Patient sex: M
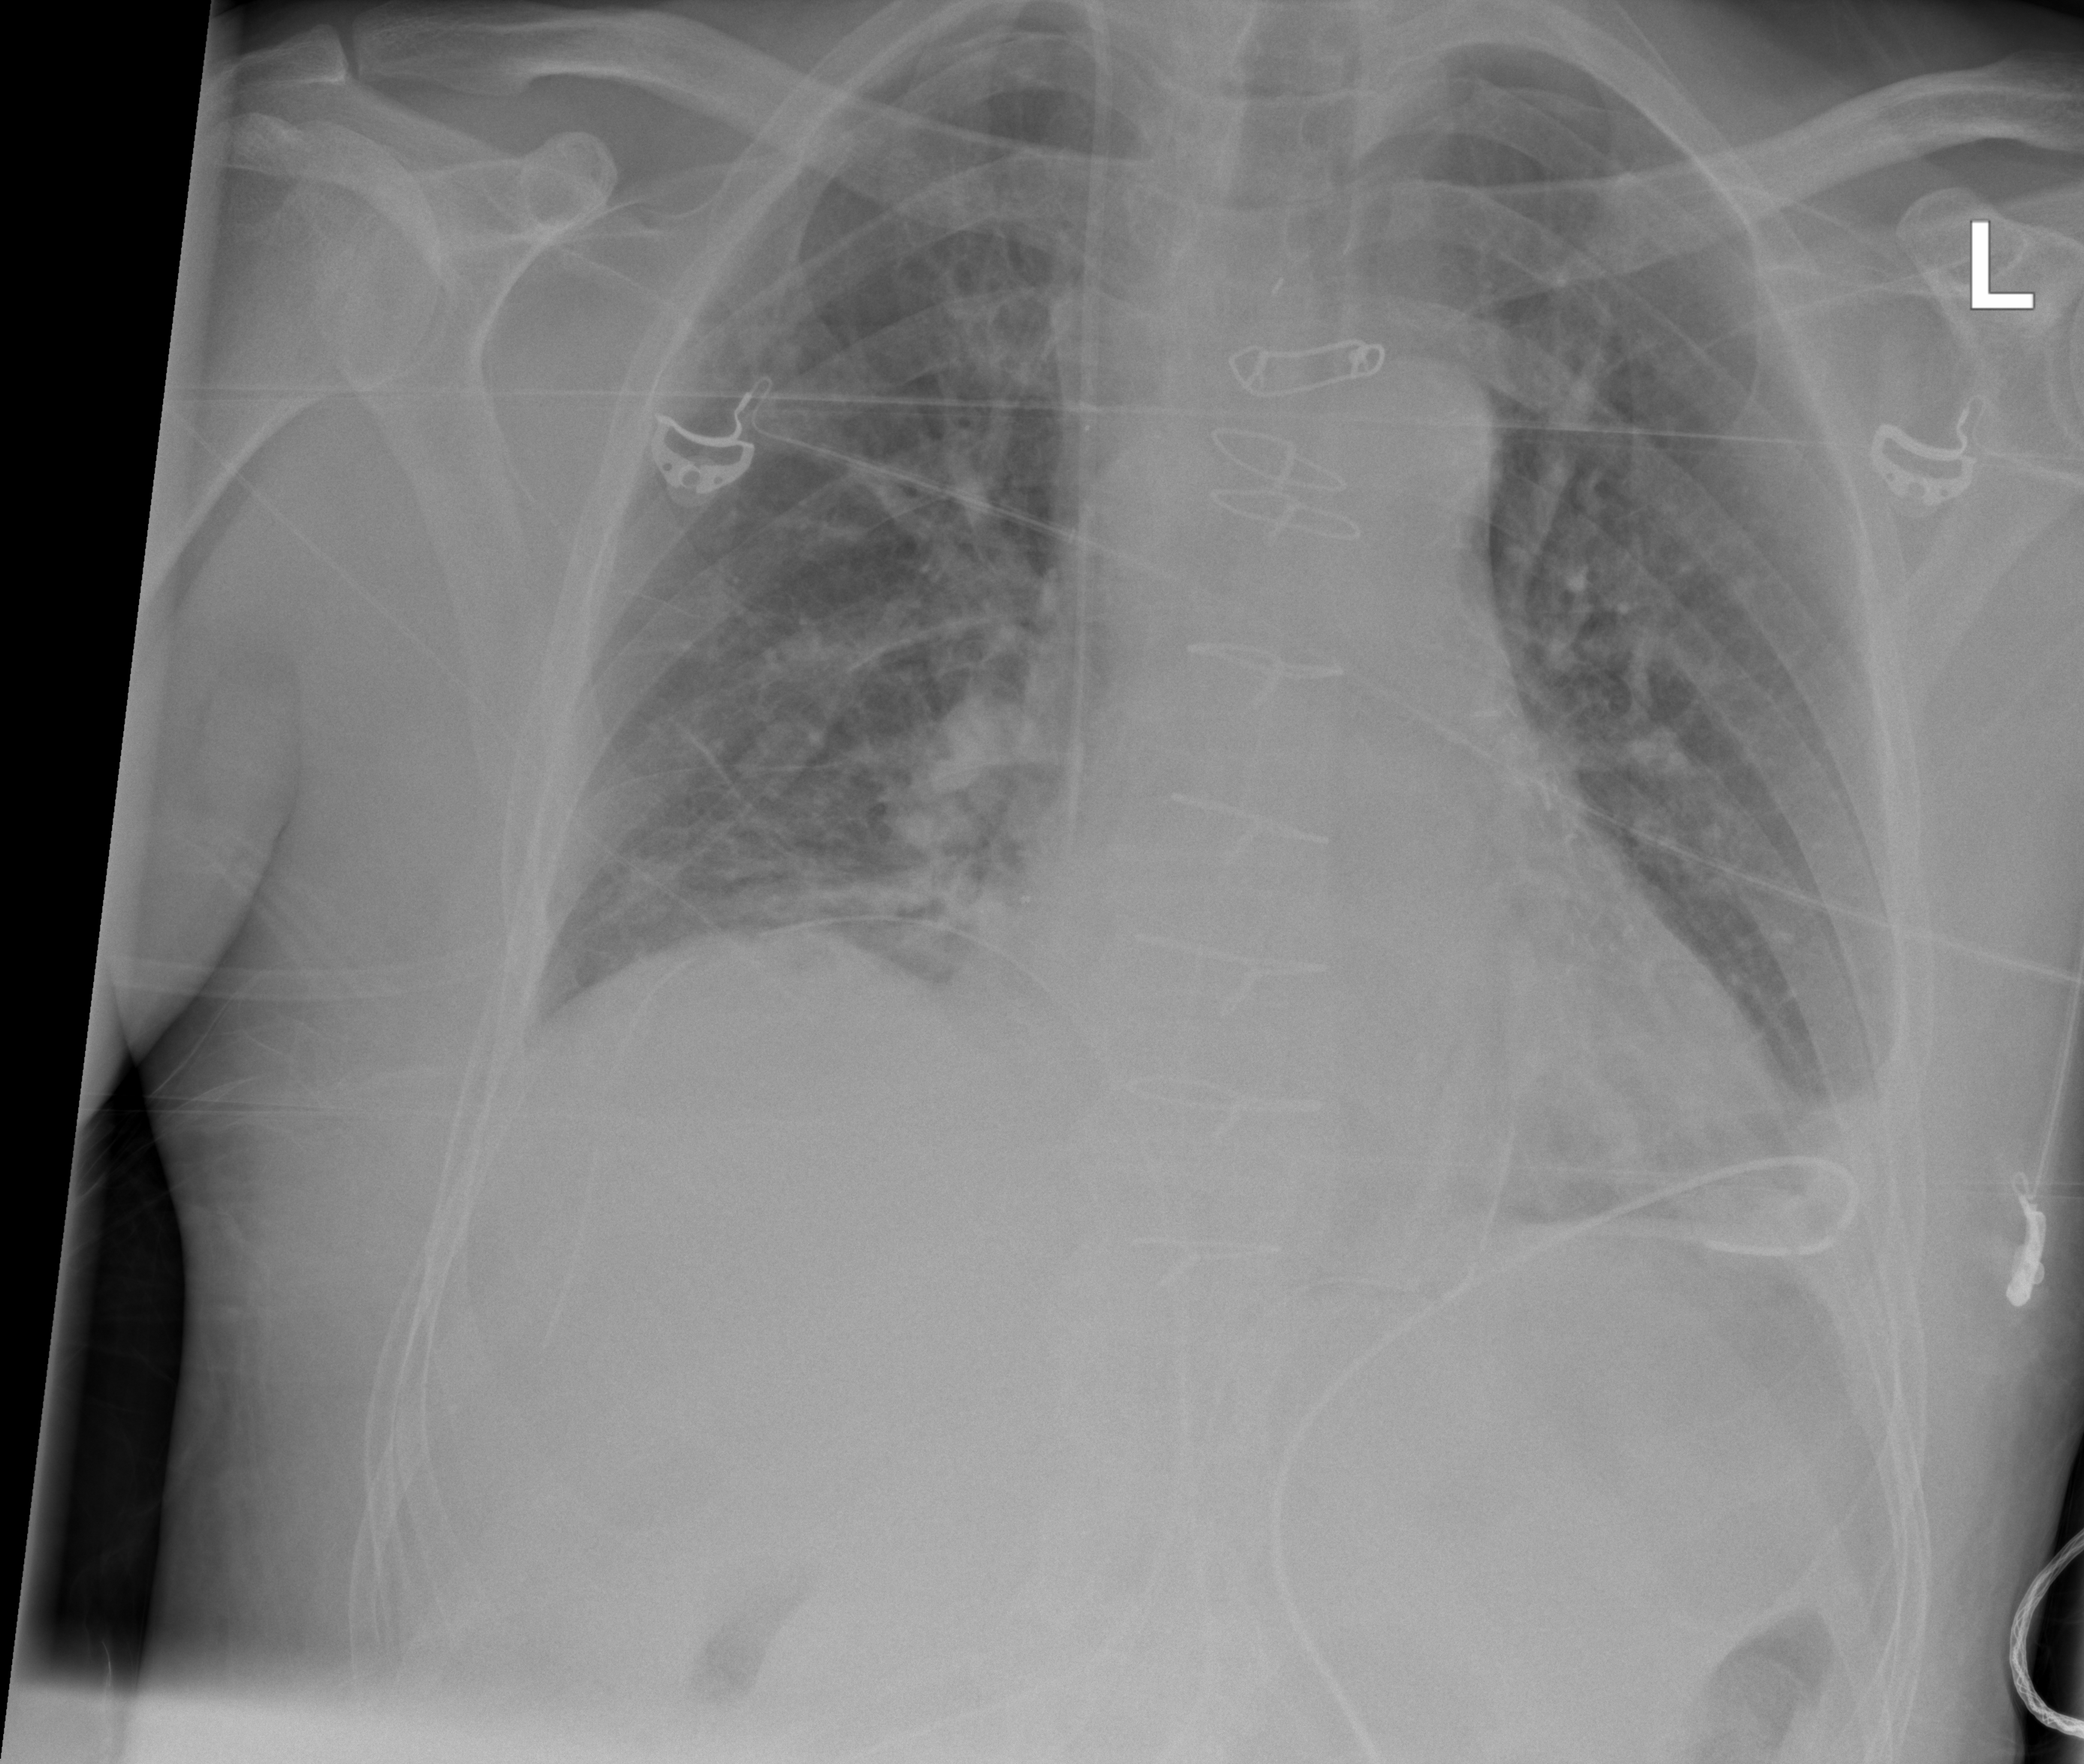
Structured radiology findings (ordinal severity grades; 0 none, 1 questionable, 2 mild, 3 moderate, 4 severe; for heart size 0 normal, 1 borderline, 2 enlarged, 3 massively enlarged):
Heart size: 0
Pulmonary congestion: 2
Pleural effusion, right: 0
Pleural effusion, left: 0
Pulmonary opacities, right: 0
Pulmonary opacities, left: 0
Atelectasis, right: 2
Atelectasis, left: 0